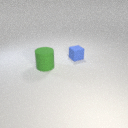
large green rubber cylinder to the left of small blue rubber cube